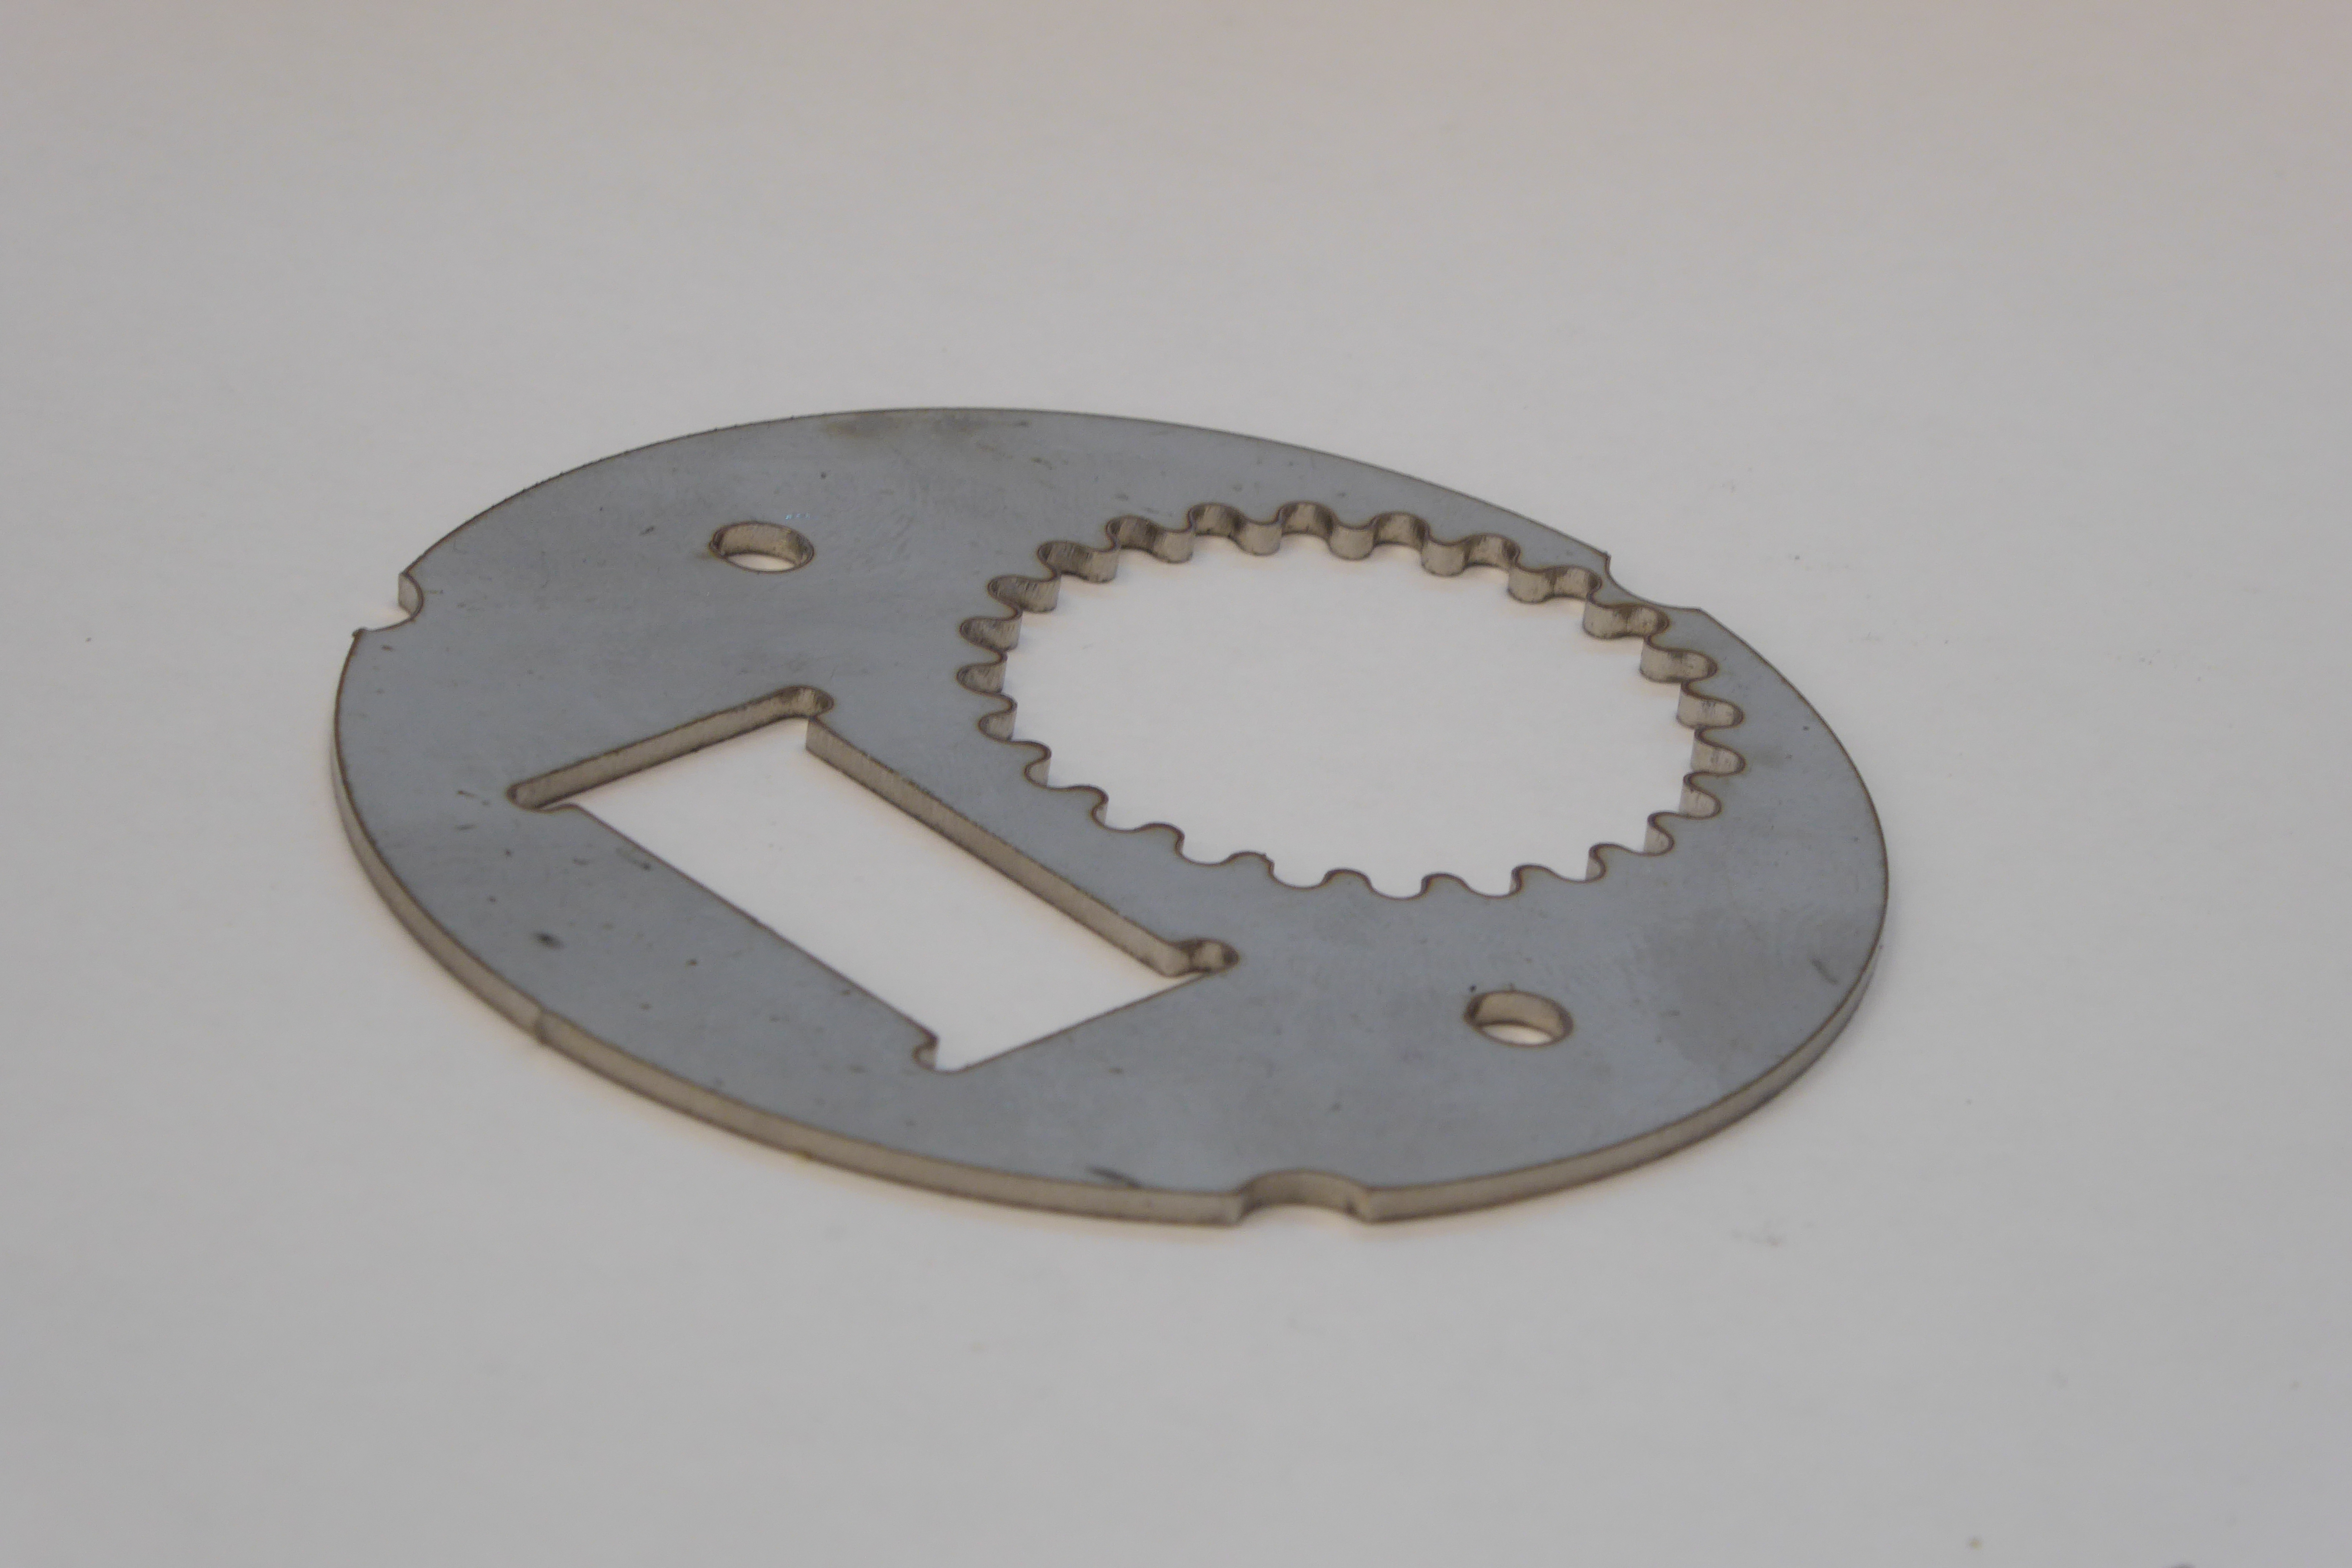
Label: Bottle Opener - Inlay